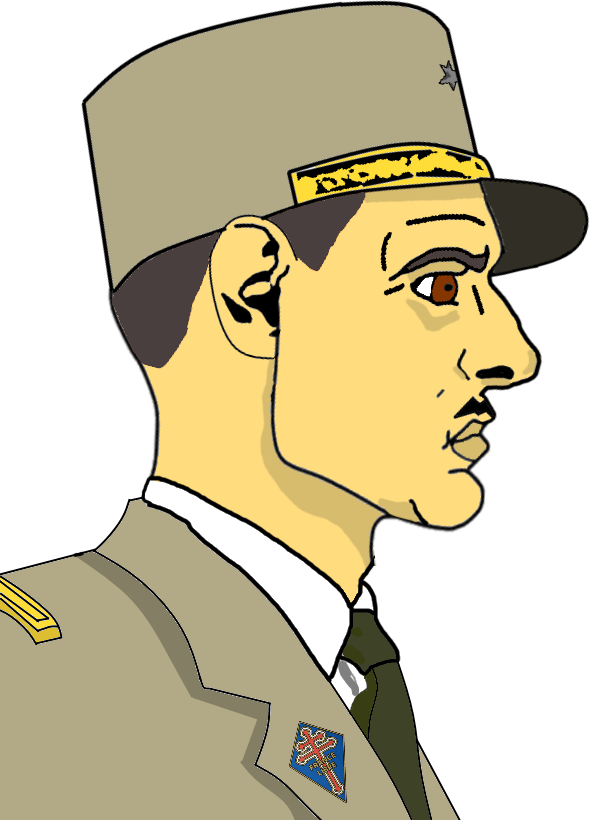
Label: 4_Yes_Chad